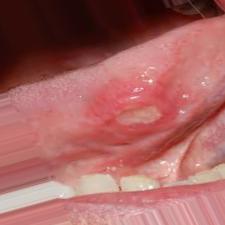
Condition: Mouth Ulcer